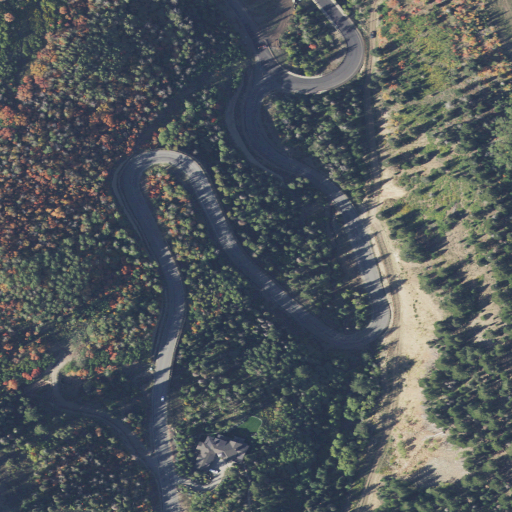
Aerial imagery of valley in Utah named McDonald Draw containing deciduous forest, evergreen forest, open development, low intensity development, medium intensity development, and shrub